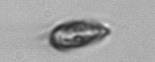
Label: Prorocentrum_triestinum